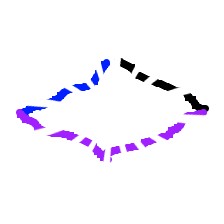
Shape: rhombus